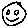
Label: smiley face